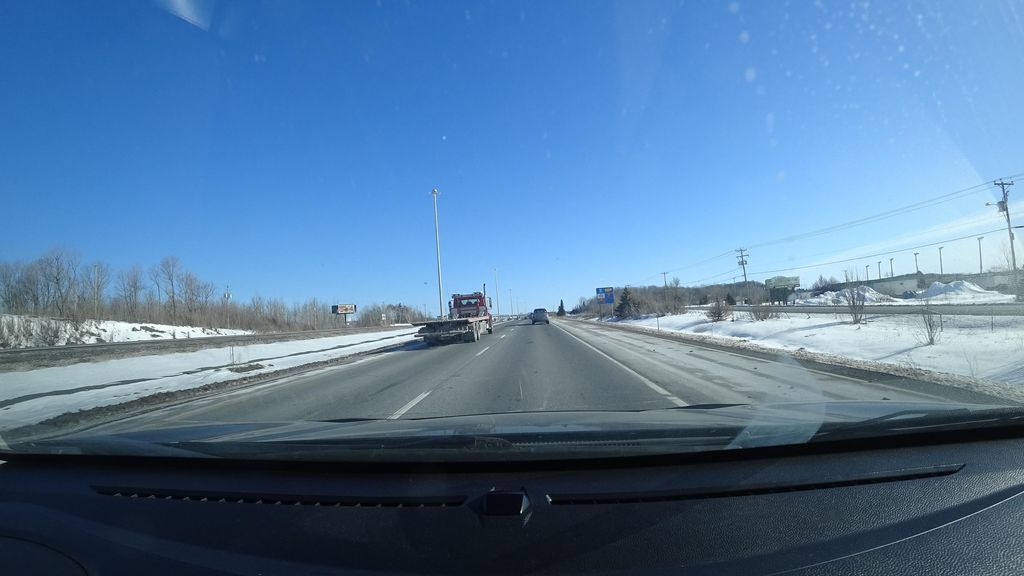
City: quebec_city